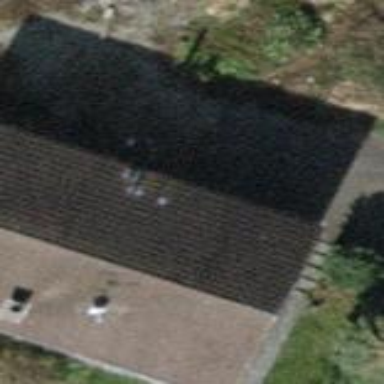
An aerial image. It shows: Detached building with tiled roof.